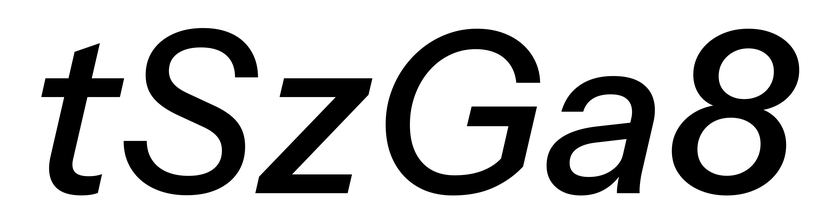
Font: InstrumentSans-Italic_Medium_Italic